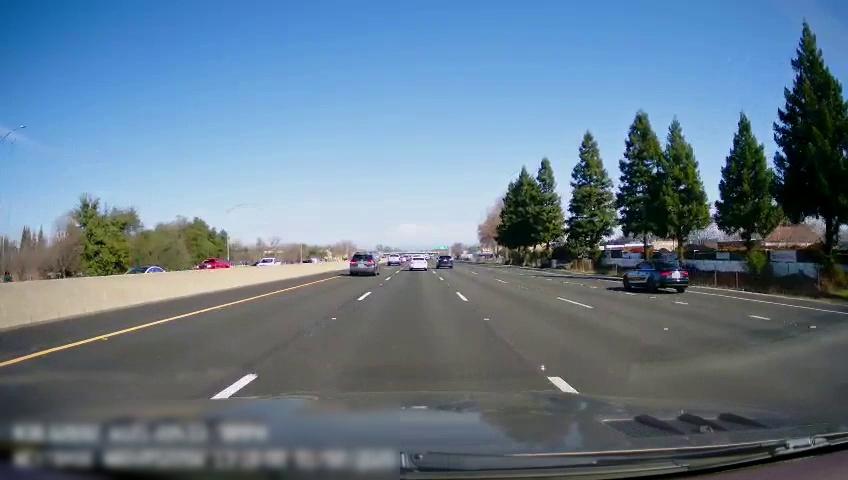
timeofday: Day
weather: Sunny
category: Drivable Space
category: Vehicles | SUV
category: Vehicles | Truck
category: Vehicles | Car
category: Vehicles | Car
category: Vehicles | SUV
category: Vehicles | Car
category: Vehicles | Car
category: Vehicles | Truck
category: Lanes | Current Lane
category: Lanes | Current Lane
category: Lanes | Current Lane
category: Lanes | Alternate Lane
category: Lanes | Alternate Lane
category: Lanes | Alternate Lane
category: Lanes | Alternate Lane